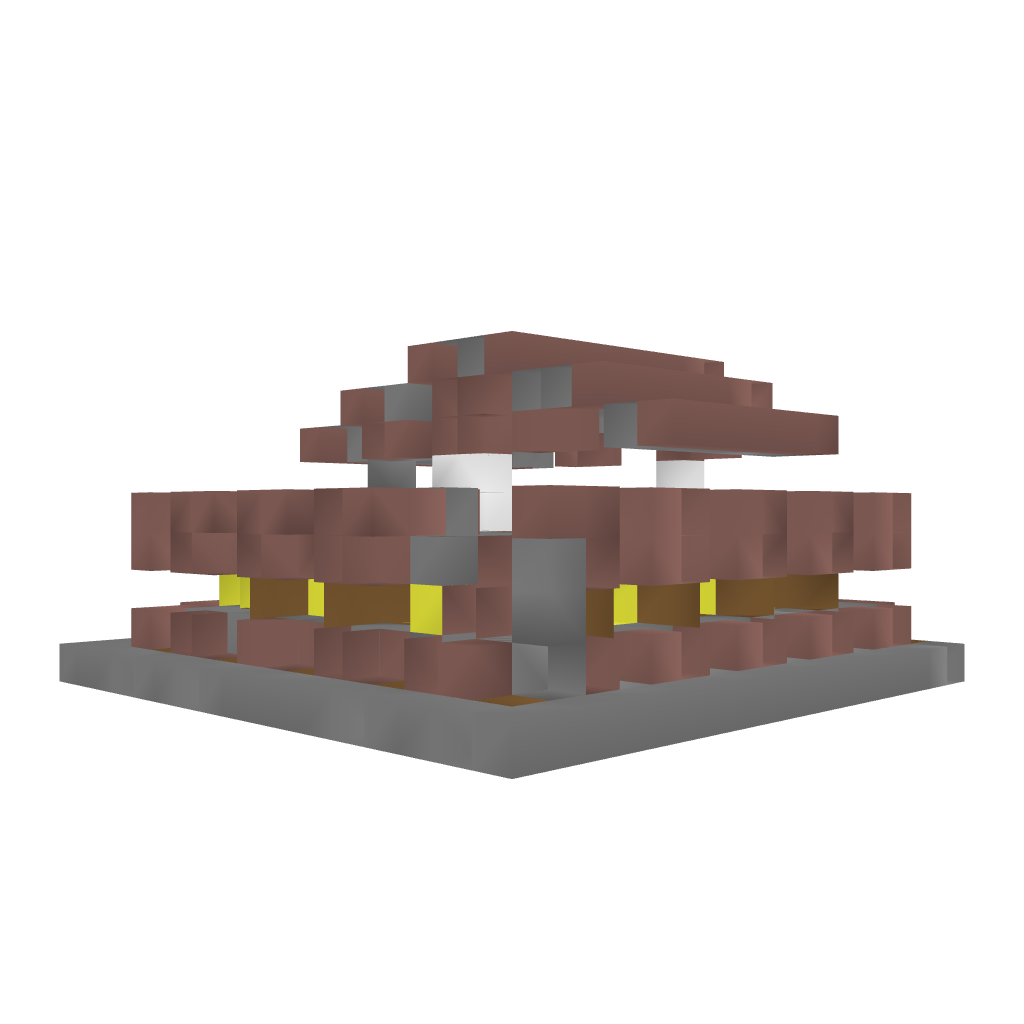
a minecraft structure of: DarkHouse #1 bad low quality